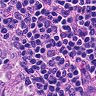
Metastatic tissue present: no